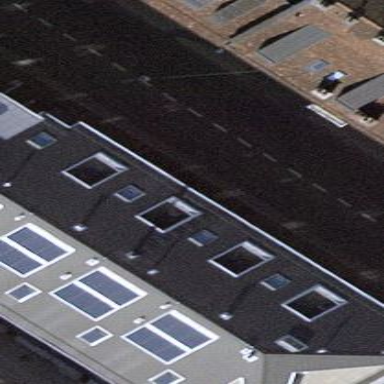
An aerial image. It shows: Hotel building.